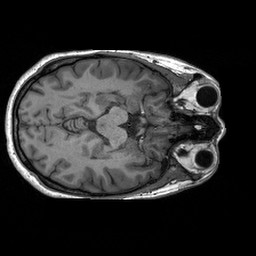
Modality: T1w
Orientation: axial
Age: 35
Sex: female
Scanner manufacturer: siemens
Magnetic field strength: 3 T
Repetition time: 2.3 s
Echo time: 0.00233 s